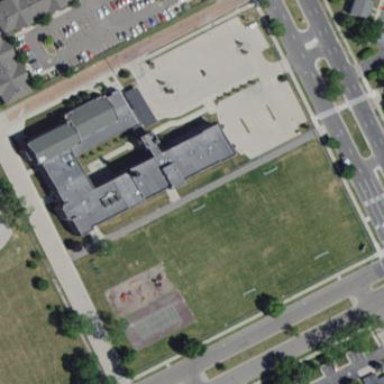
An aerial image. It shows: School.